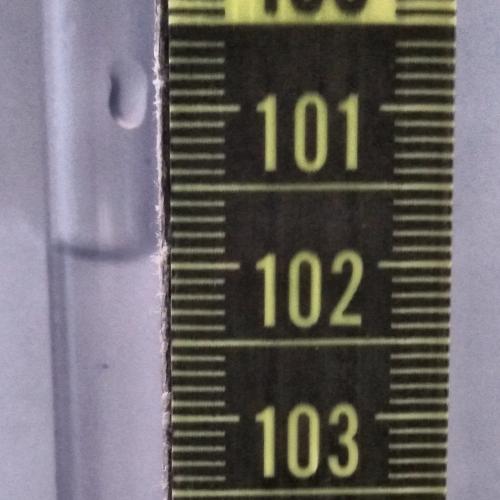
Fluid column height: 101.9 cm